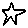
Label: star